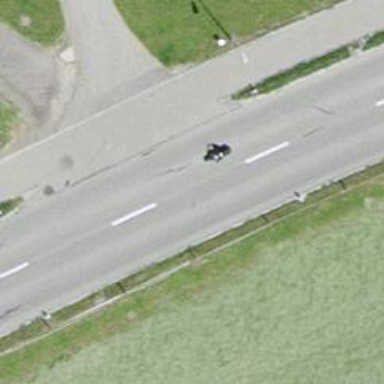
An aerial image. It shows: Primary highway with separate asphalt sidewalks and cycleways.